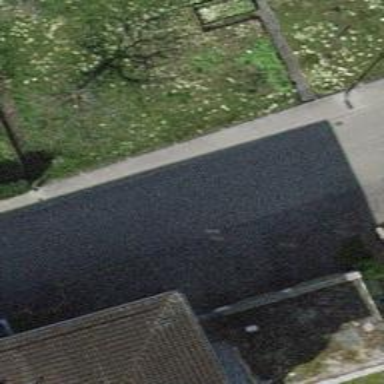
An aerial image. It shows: Residential road with asphalt surface and sidewalk.